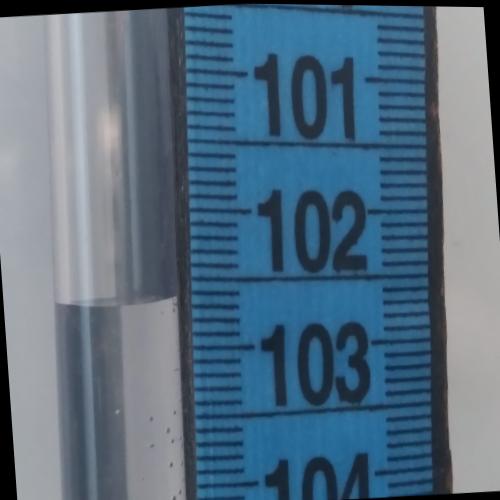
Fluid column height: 102.6 cm